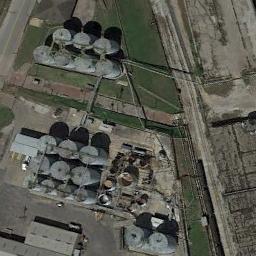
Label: storage_tank